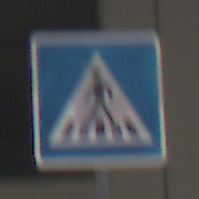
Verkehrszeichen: FussgaengerueberwegRechts
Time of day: Midday
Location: Roofed (Urban)
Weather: Overcast
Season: NotSpecified
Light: Artificial